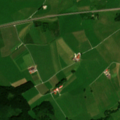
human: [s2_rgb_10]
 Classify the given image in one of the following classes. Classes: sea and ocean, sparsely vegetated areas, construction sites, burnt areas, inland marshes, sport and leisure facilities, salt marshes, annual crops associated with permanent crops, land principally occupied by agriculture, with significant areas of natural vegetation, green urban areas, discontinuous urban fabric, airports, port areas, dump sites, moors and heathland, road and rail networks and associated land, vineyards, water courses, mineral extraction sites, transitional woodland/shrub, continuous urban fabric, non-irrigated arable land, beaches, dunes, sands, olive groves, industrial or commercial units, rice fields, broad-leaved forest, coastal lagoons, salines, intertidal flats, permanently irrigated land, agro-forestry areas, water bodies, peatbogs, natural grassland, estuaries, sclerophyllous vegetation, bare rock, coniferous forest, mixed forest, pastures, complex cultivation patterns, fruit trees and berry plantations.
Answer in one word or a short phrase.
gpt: pastures, land principally occupied by agriculture, with significant areas of natural vegetation, mixed forest